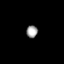
Tissue: skin
Cell type: Epithelial cells
Senescence score: 0.2865
Nuclear area (px): 137
Mean DAPI intensity: 156.993